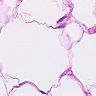
Metastatic tissue present: no